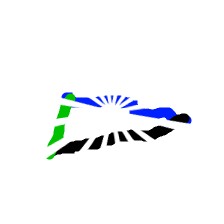
Shape: triangle